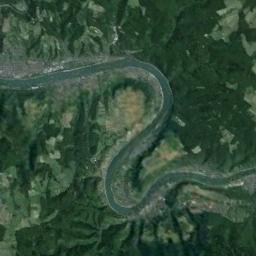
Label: river